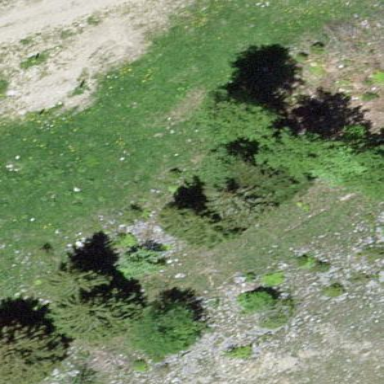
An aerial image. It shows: Evergreen needle-leaved forest.